Question: I'm trying to set my layout like the <URL> app, here is my app layout:

I have 2 listviews, one for phones, and another one for emails, I want to set a header for eachone of them, just like the contacts app. Can someone guide me on how would I do that?
the xml:
'''
<LinearLayout
xmlns:android="http://schemas.android.com/apk/res/android"
android:orientation="vertical"
android:layout_width="fill_parent"
android:layout_height="fill_parent">
<RelativeLayout
android:layout_width="match_parent"
android:layout_height="wrap_content" >
<TextView
android:layout_width="fill_parent"
android:layout_height="wrap_content"
android:text="Hello, World"
style="?android:attr/listSeparatorTextViewStyle"/>
<ListView
android:id="@+id/listView1"
android:layout_width="match_parent"
android:layout_height="wrap_content"
android:layout_marginTop="25dp"
>
</ListView>
<TextView
android:layout_width="fill_parent"
android:layout_height="wrap_content"
android:text="Hello, Universe"
android:layout_above="@+id/listView2"
style="?android:attr/listSeparatorTextViewStyle"/>
<ListView
android:id="@+id/listView2"
android:layout_width="match_parent"
android:layout_height="wrap_content"
android:layout_below="@+id/listView1"
>
</ListView>
</RelativeLayout>
</LinearLayout>
'''
The Activity:
'''
@Override
protected void onCreate(Bundle savedInstanceState) {
super.onCreate(savedInstanceState);
setContentView(R.layout.activity_contato_details);
Bundle parametros = getIntent().getExtras();
tele = (ArrayList<ContatosTelefoneModel>) parametros.get("tel");
email = (ArrayList<ContatosEmailModel>) parametros.get("email");
ListView b = (ListView) findViewById(R.id.listView1);
b.setHeaderDividersEnabled(true);
b.setAdapter(new TelefoneListAdapter(this, tele));
ListView e = (ListView) findViewById(R.id.listView2);
e.setHeaderDividersEnabled(true);
e.setAdapter(new EmailListAdapter(this, email));
}
'''
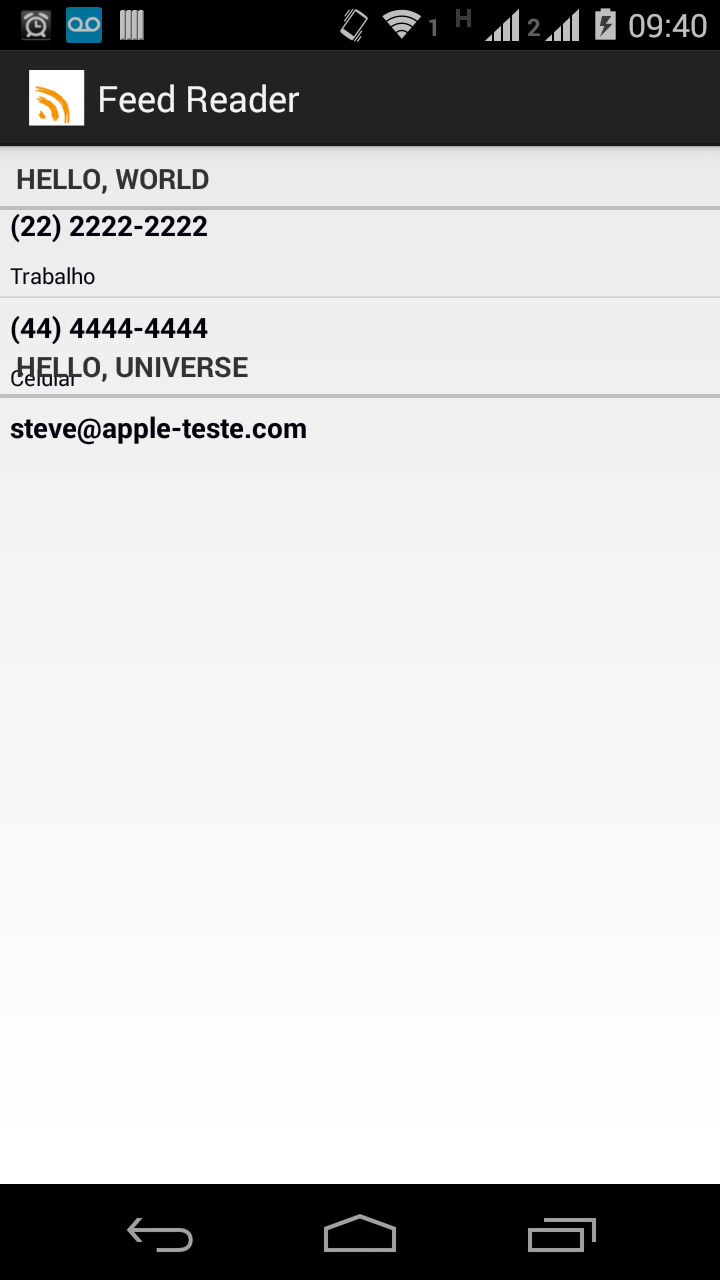
Answer: as you given image they have use 'StickyListHeaders' that you can find here
<URL>
and top of the image you see that is tab that you can find here
<URL>